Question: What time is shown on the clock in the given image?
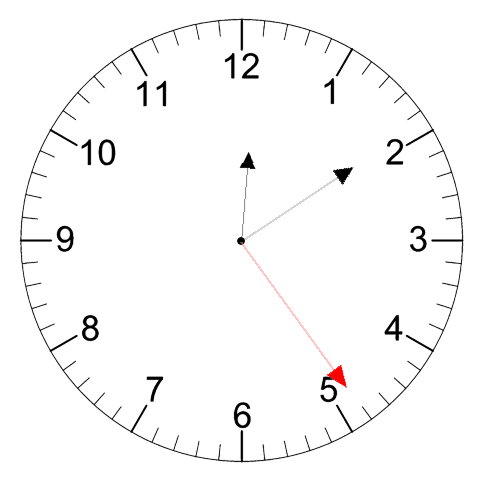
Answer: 12:09:24